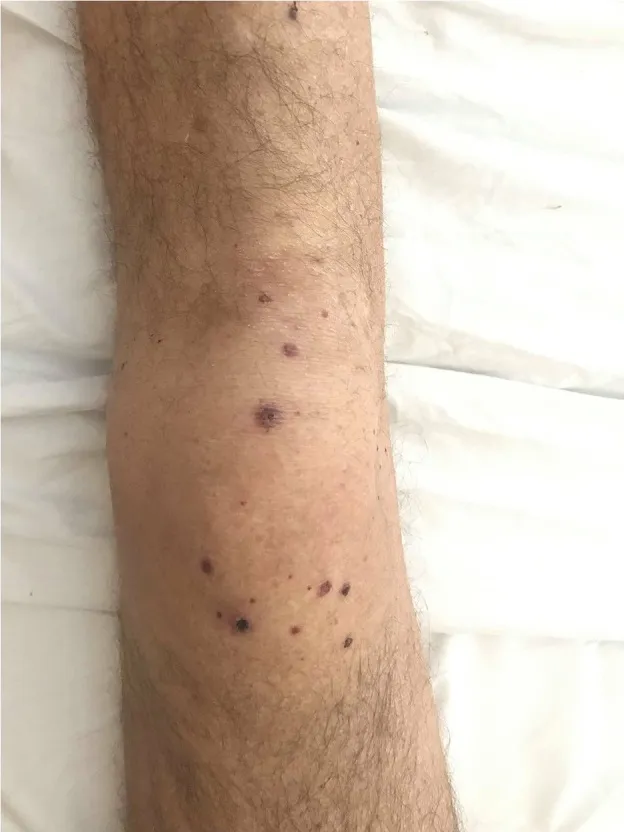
Dark red, necrotic, slightly tender lesions developed symmetrically on MCP joints and knees.
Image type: medical_photograph (skin_photograph)